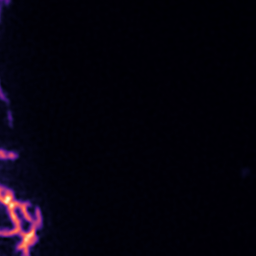
Label: Super-resolution ER image